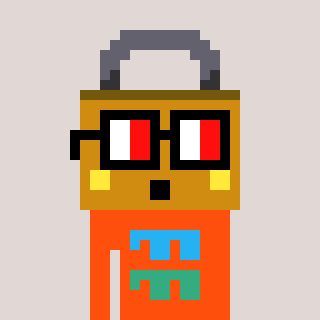
a pixel art character with square glasses with black frames and red eyes, a lock-shaped head and a orange-colored body on a warm background